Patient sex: F
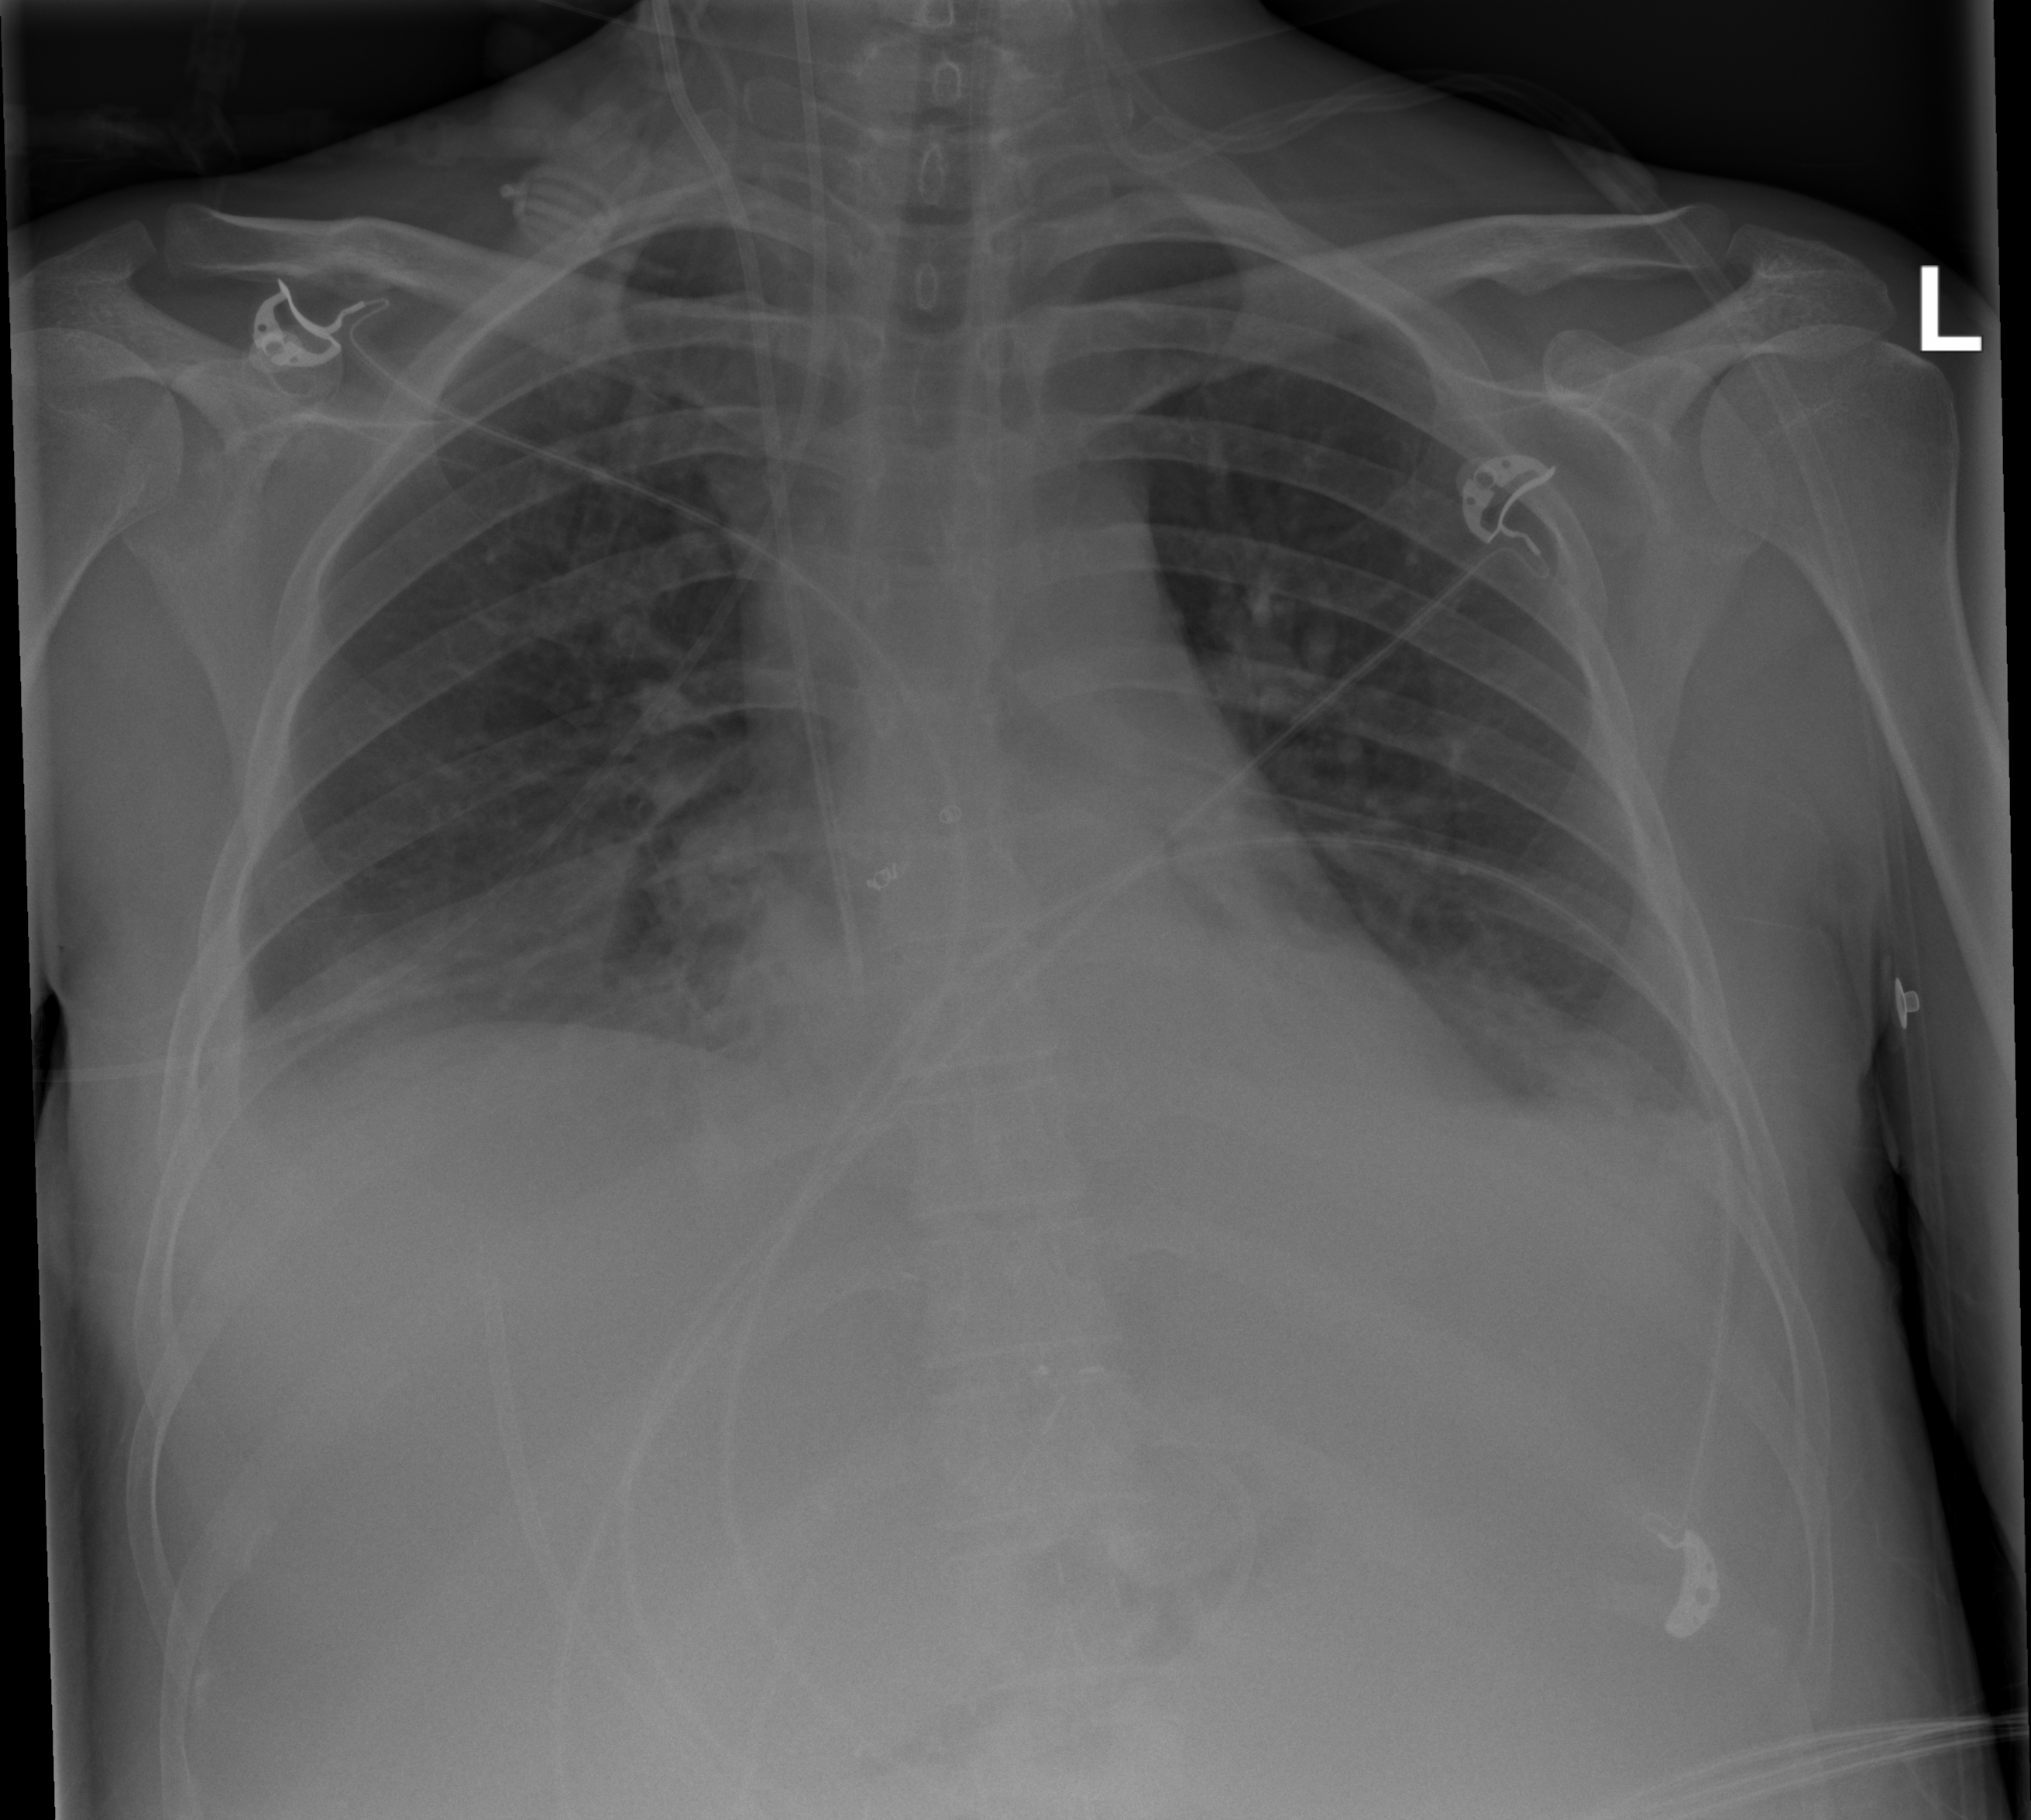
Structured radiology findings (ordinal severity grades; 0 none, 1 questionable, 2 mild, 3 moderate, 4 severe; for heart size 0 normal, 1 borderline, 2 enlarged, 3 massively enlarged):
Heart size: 1
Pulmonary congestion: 2
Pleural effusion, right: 2
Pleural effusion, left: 2
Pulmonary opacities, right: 2
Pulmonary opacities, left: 0
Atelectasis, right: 2
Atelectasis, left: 2